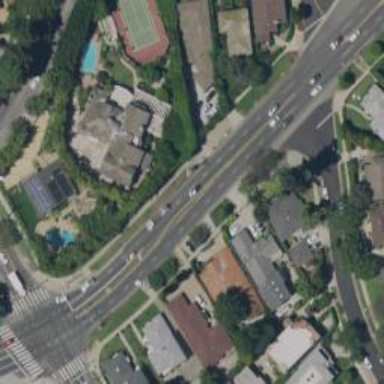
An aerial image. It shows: Secondary road with asphalt surface. It is lined with residential properties.